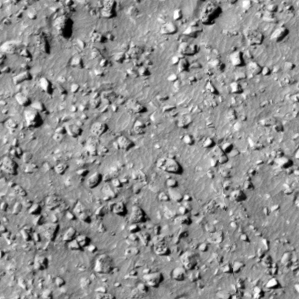
Label: non_frost